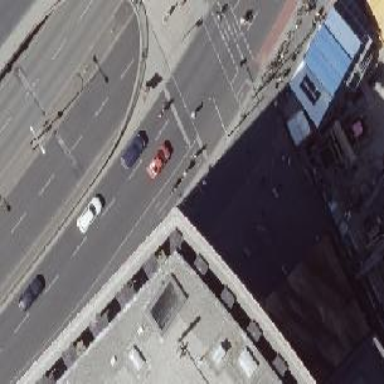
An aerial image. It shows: Sidewalk with colonnade covering overhead.